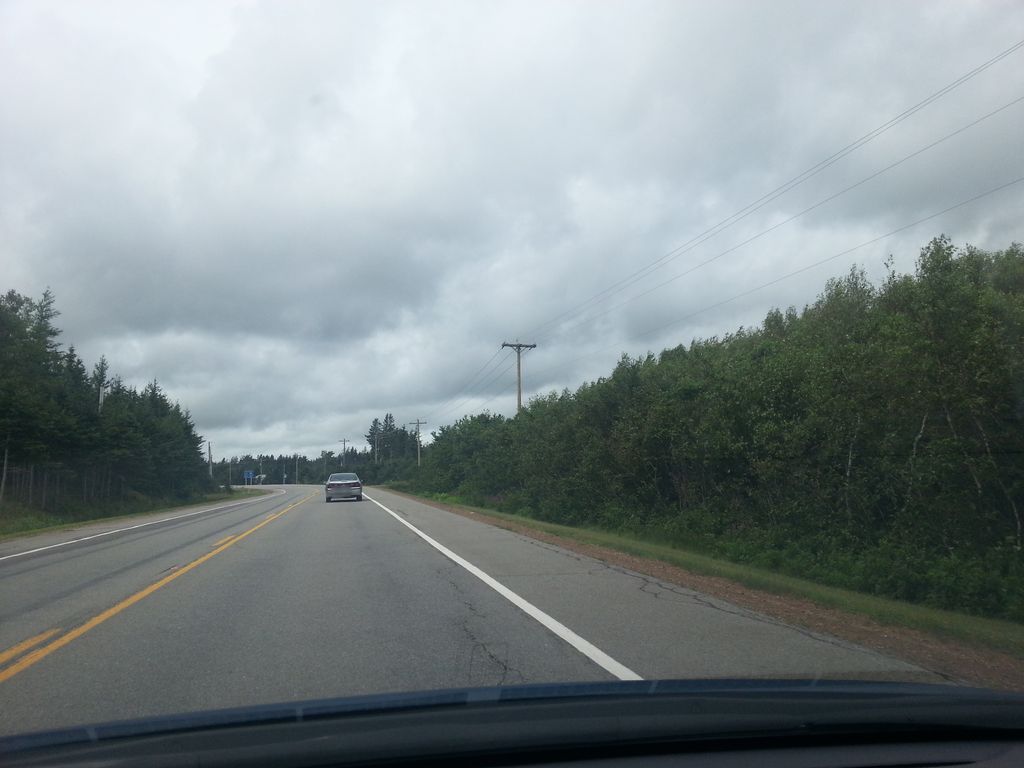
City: charlottetown